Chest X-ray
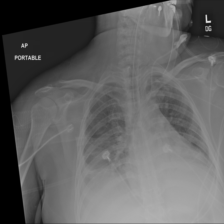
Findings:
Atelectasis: negative
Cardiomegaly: negative
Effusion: negative
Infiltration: positive
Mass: negative
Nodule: negative
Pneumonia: negative
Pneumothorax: negative
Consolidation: negative
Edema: negative
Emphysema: negative
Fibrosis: negative
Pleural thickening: negative
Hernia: negative